Interaction volume radius: 5 \u00c5
Interaction volume height: 15 \u00c5
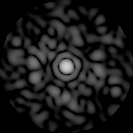
Disorder parameter: 0.8347